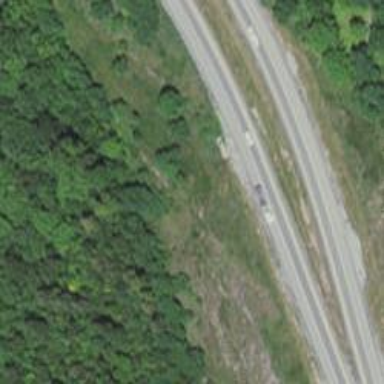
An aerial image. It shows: Asphalt trunk highway which is also expressway.